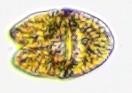
Label: Akashiwo